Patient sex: F
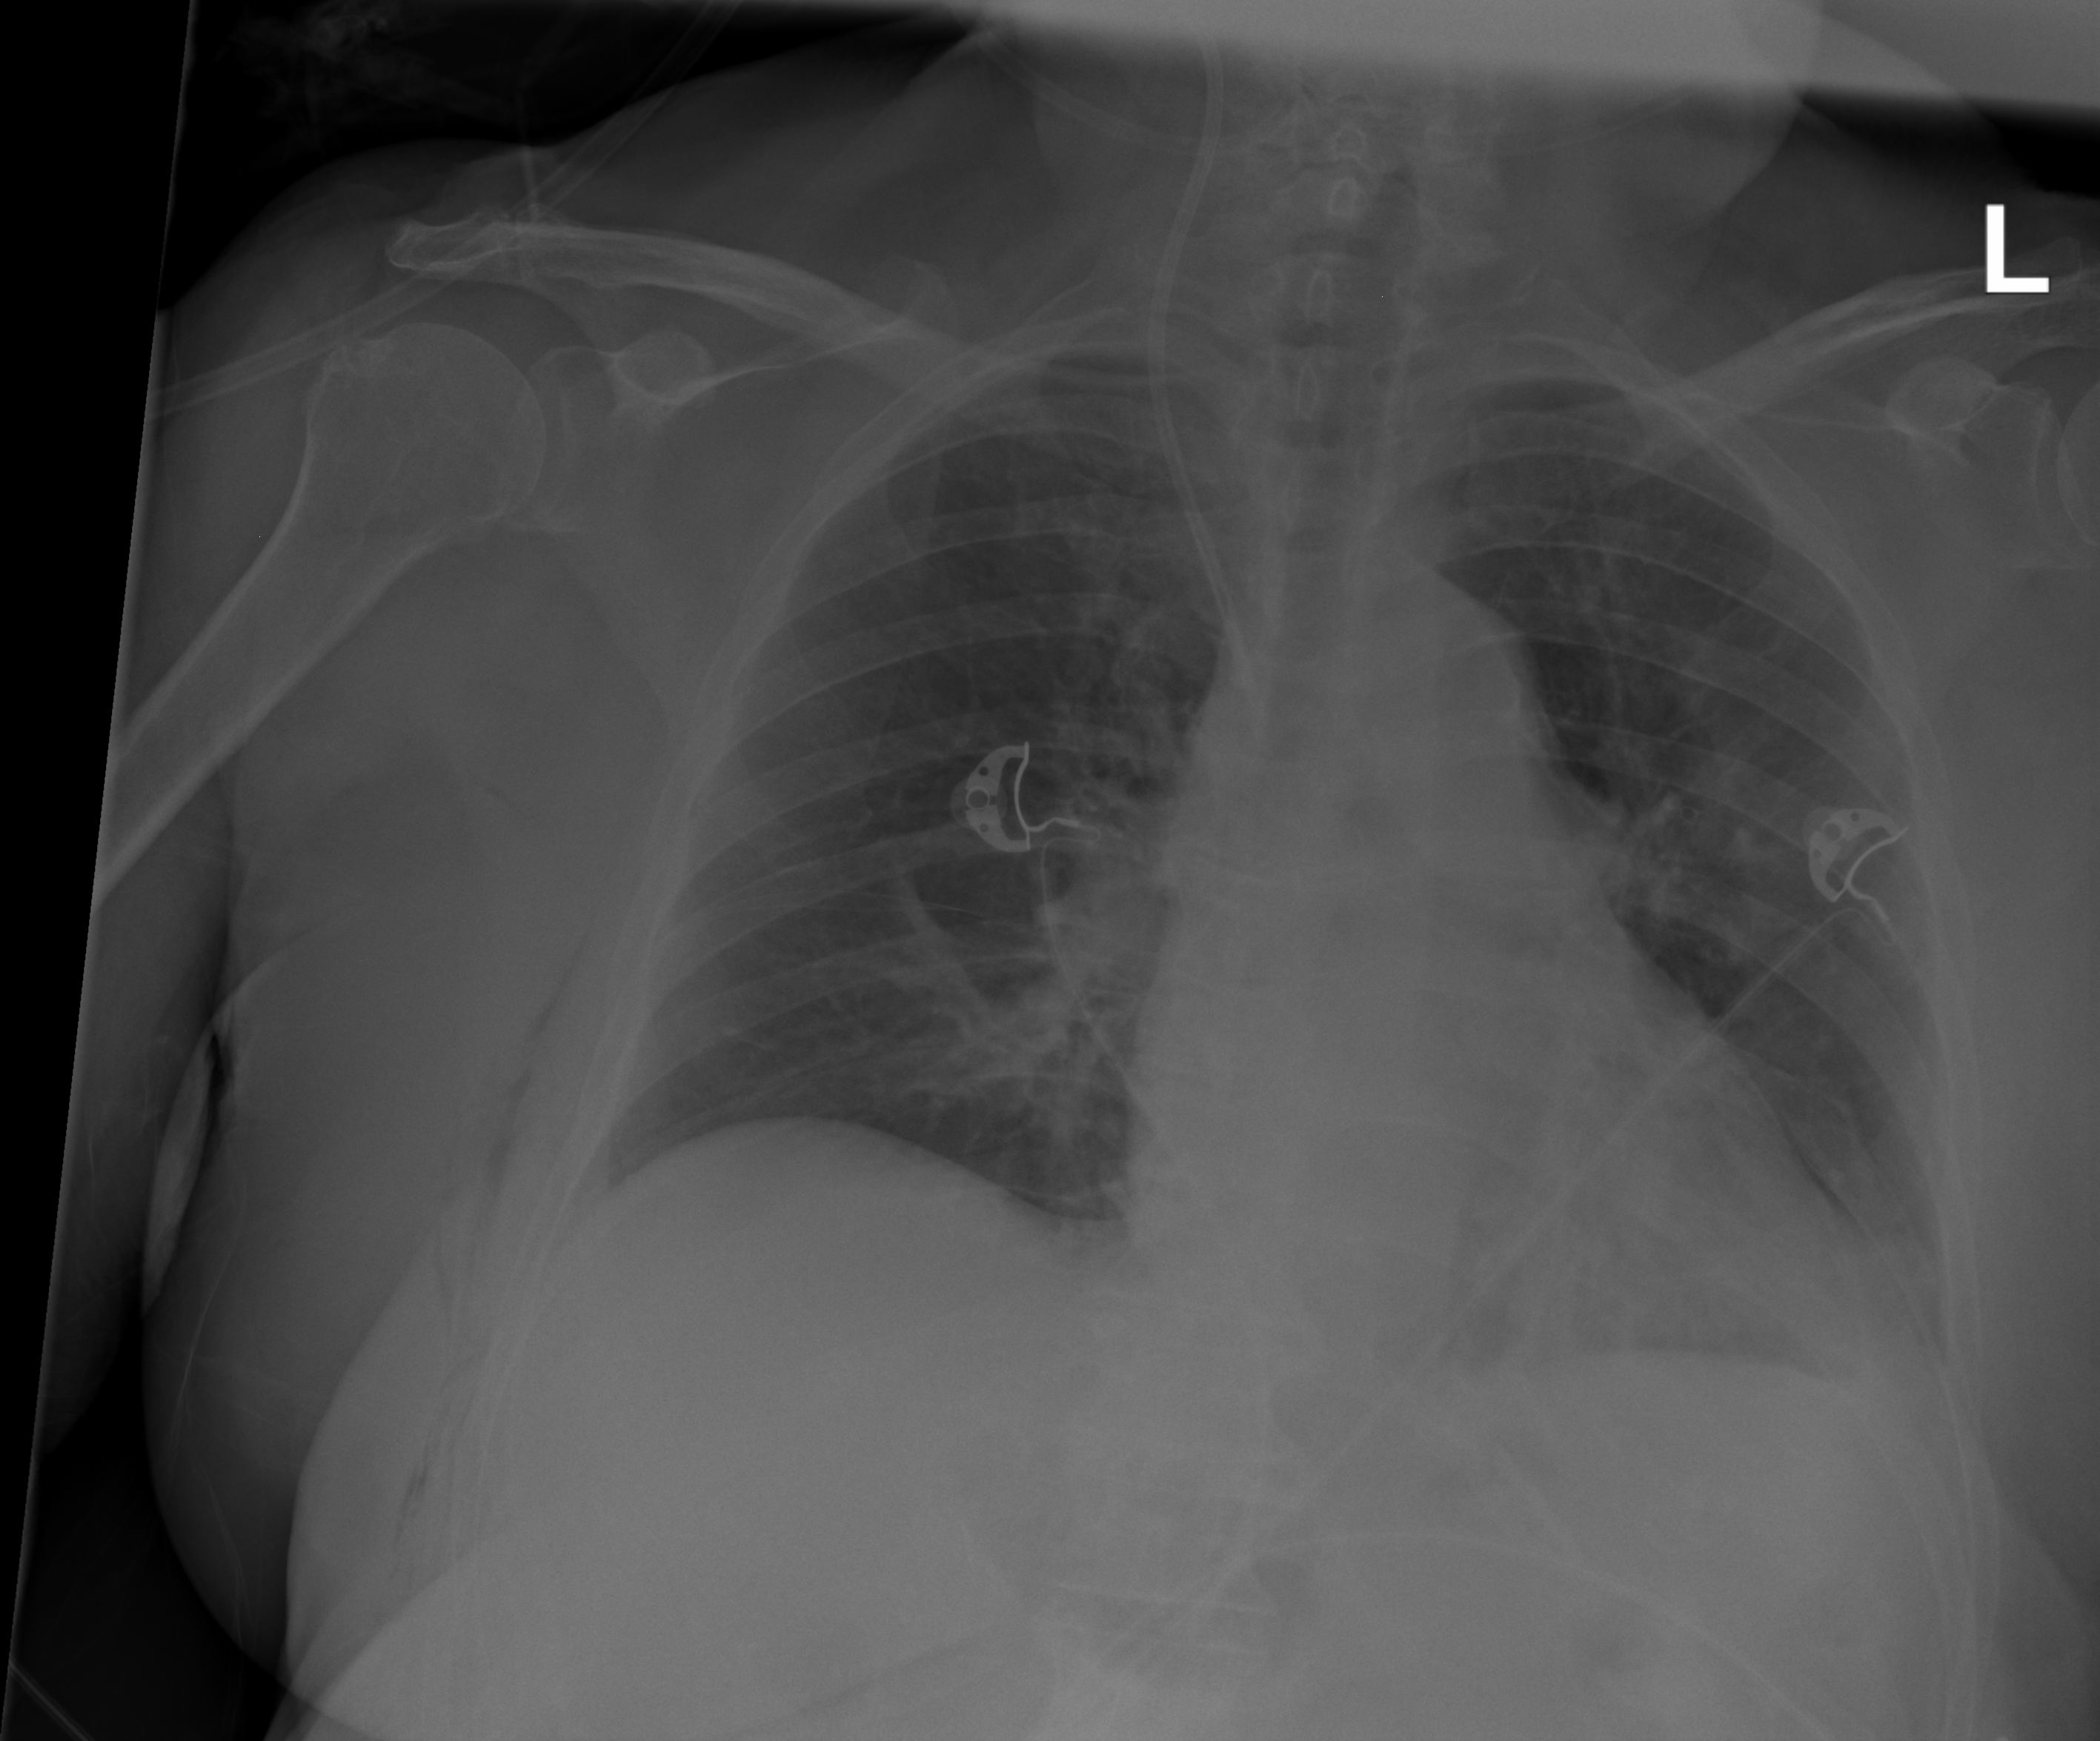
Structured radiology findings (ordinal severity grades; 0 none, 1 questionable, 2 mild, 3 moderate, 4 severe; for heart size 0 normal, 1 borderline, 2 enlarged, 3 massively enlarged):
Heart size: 1
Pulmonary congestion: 0
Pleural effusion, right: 0
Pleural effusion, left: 2
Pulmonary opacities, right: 0
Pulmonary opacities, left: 0
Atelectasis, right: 0
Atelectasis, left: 2